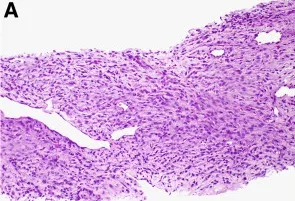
Histopathologic examination of formalin fixed paraffin embedded (FFPE) biopsied tissue from the presumed primary tumor site. (A) Low power (100x). Cellular tumor composed of spindled cells.
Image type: pathology (h&e)